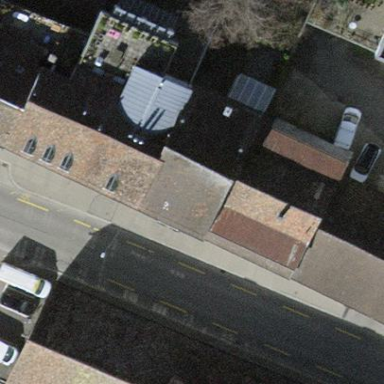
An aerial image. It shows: Apartment building with gabled roof oriented along its length. The building is colored khaki.